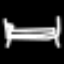
Label: bed